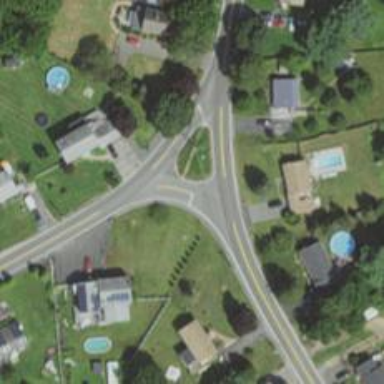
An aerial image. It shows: Stop road.